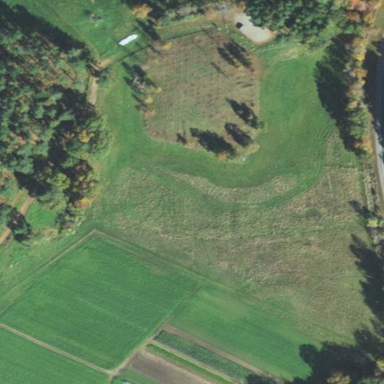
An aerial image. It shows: Beautiful meadow.